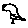
Label: bird